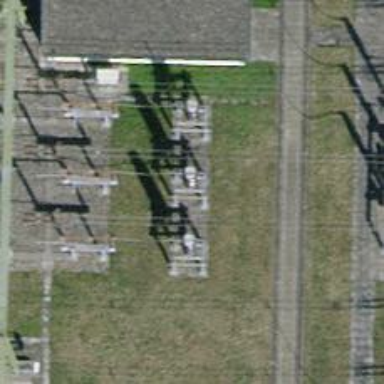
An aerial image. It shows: Insulator used in power equipment.